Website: walmart
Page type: payment
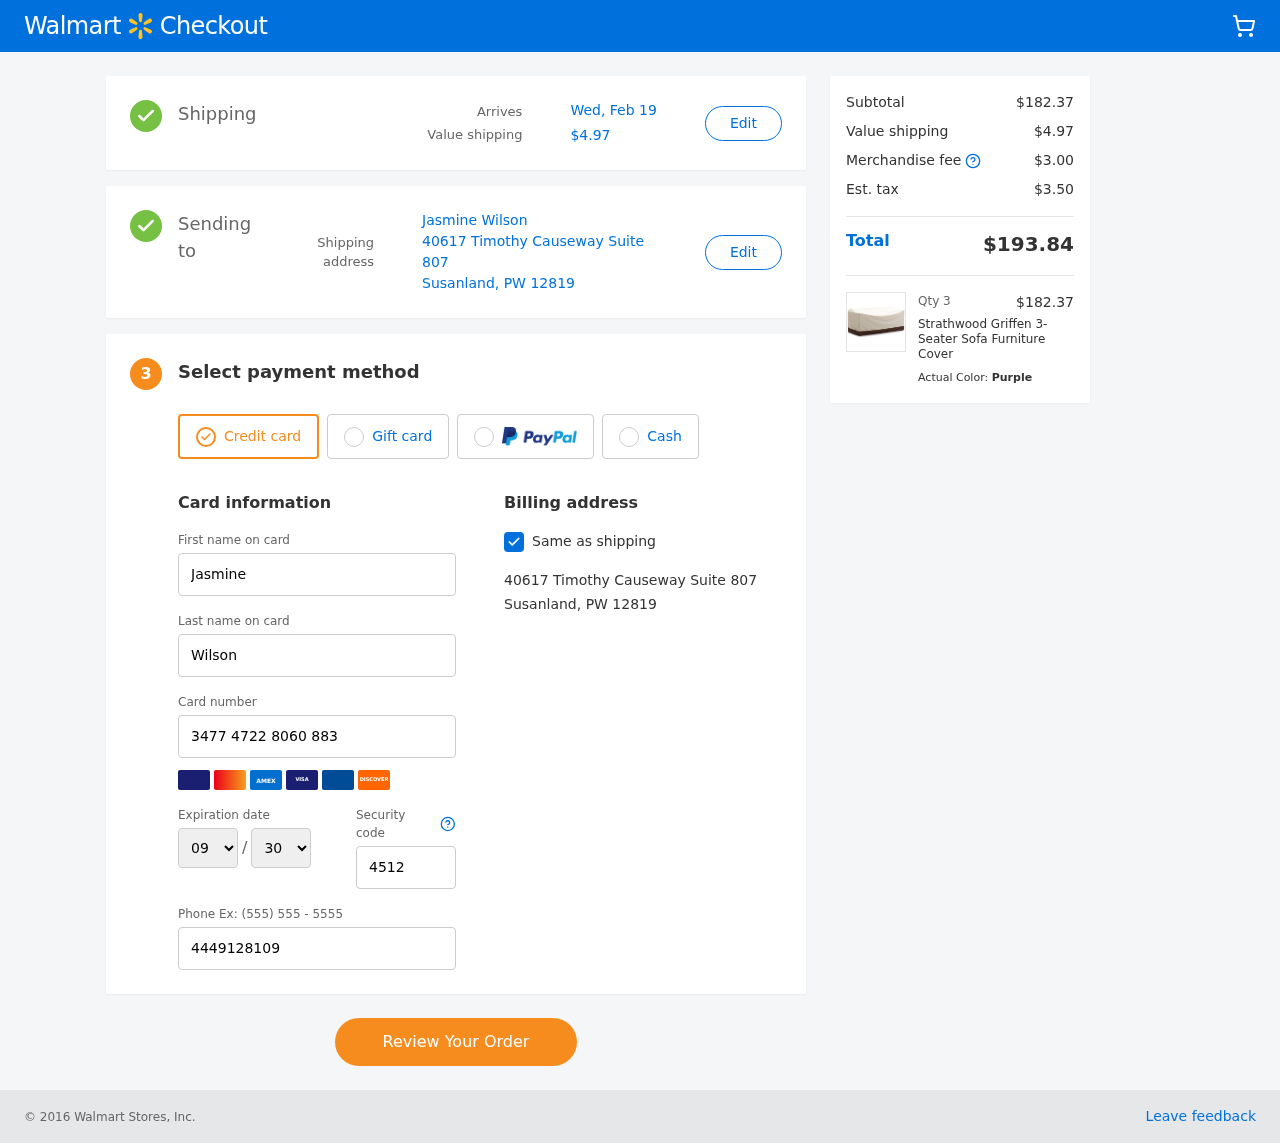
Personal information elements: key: PII_CARD_EXPIRY_MONTH
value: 09
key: PII_CARD_EXPIRY_YEAR
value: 30
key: PII_CITY_STATE_ZIP
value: Susanland, PW 12819
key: PII_FULLNAME
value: Jasmine Wilson
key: PII_STREET
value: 40617 Timothy Causeway Suite 807
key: PII_FIRSTNAME
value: Jasmine
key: PII_LASTNAME
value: Wilson
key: PII_CARD_NUMBER
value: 3477 4722 8060 883
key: PII_CARD_CVV
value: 4512
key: PII_PHONE
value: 4449128109
Product elements: key: PRODUCT1_NAME
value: Strathwood Griffen 3-Seater Sofa Furniture Cover
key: PRODUCT1_PRICE
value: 60.79
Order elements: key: ORDER_DELIVERY_DATE
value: Wed, Feb 19
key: ORDER_SHIPPING_COST
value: $4.97
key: ORDER_SUBTOTAL
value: $182.37
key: ORDER_MERCHANDISE_FEE
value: $3.00
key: ORDER_TAX
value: $3.50
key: ORDER_TOTAL
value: $193.84
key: ORDER_NUM_ITEMS
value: Qty 3